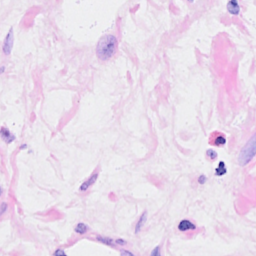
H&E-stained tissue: Breast